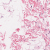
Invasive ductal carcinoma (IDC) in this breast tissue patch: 0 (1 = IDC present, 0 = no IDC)